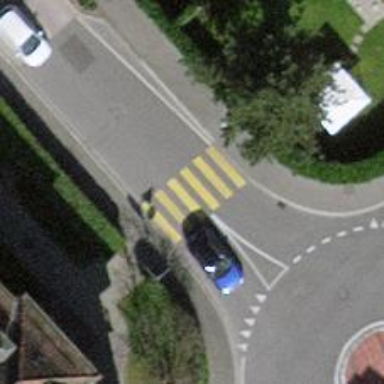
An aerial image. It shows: Uncontrolled road crossing.